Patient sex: M
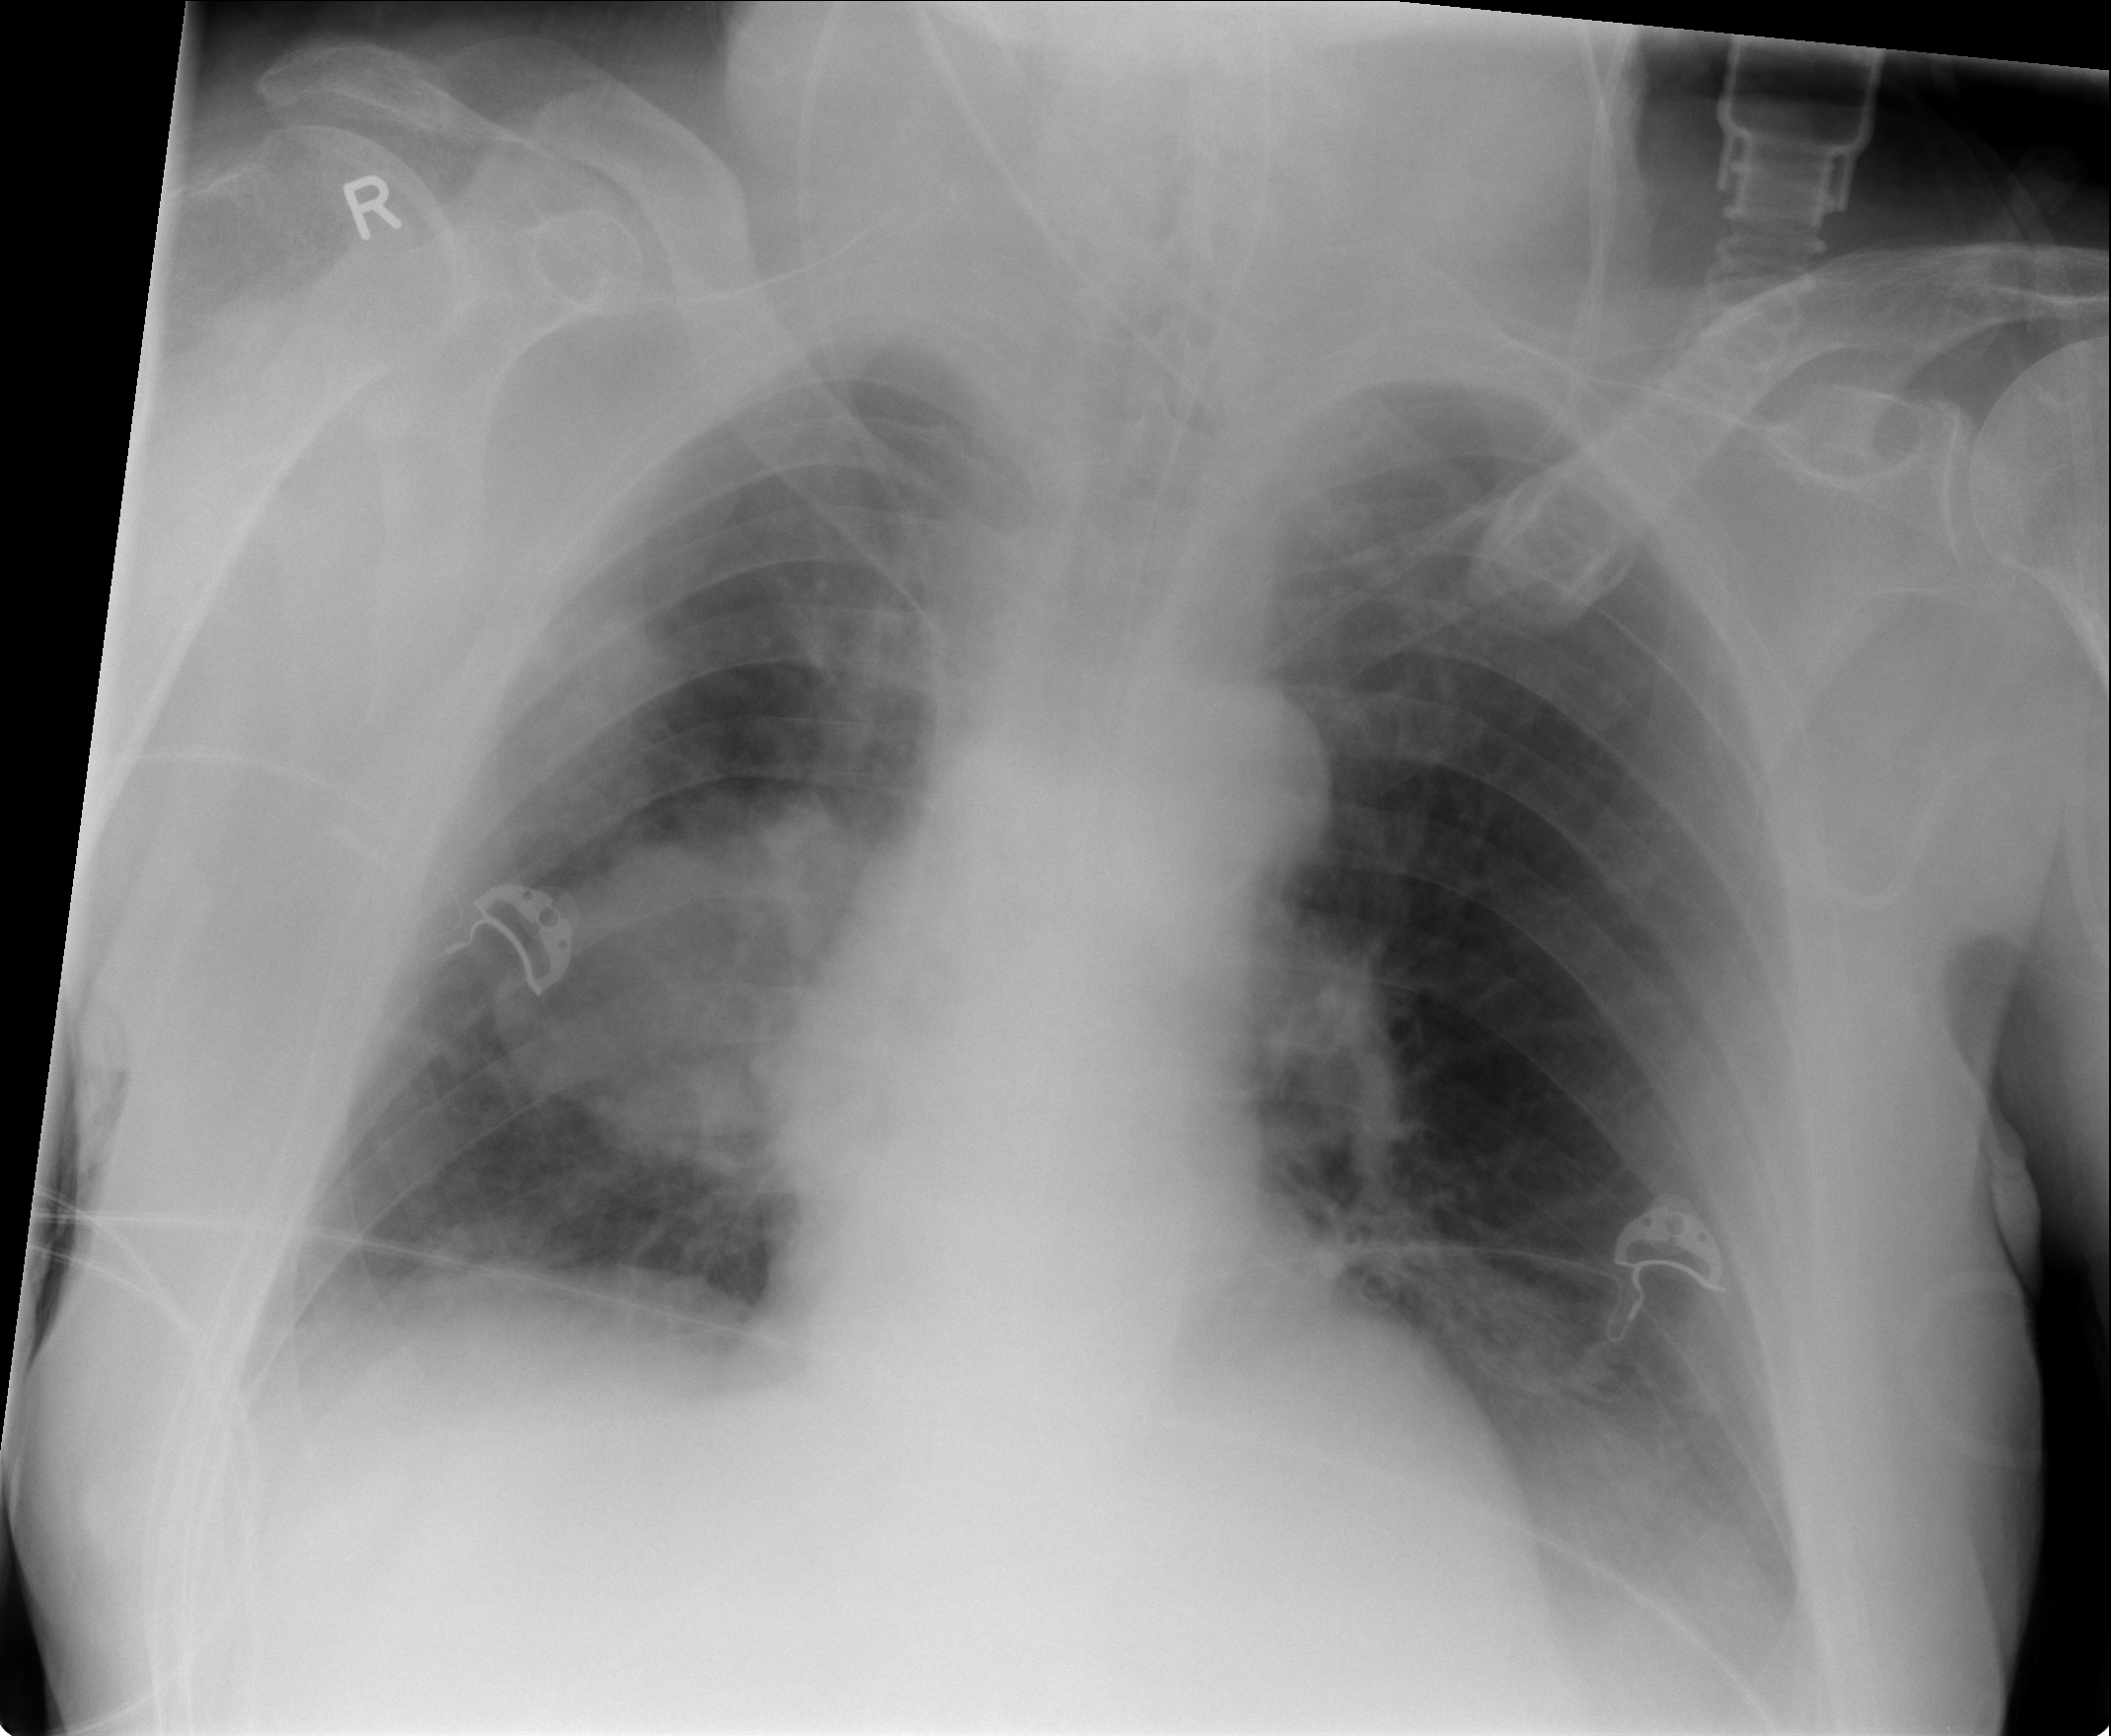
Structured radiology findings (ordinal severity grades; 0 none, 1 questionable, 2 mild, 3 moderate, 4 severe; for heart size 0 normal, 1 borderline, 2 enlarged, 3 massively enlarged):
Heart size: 0
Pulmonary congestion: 2
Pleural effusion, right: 2
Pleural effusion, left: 2
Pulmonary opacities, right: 2
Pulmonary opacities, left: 0
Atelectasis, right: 2
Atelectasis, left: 0